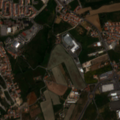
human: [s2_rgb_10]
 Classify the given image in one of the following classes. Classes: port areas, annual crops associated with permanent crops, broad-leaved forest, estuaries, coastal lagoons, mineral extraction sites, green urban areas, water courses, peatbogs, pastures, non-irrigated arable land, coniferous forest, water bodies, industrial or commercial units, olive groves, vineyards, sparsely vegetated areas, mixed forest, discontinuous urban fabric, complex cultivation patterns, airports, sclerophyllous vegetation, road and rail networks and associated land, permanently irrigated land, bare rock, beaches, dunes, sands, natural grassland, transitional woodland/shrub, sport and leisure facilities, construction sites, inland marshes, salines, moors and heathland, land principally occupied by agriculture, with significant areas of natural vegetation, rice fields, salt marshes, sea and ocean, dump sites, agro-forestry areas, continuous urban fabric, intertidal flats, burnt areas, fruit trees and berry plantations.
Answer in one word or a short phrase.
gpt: discontinuous urban fabric, industrial or commercial units, permanently irrigated land, vineyards, complex cultivation patterns, moors and heathland